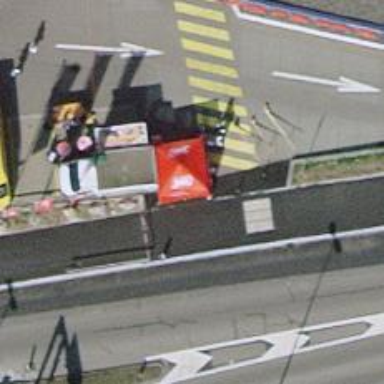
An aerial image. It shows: Fast food establishment.